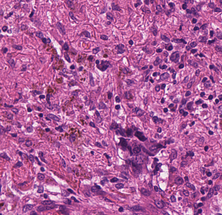
Tumor epithelial tissue: yes
Tumor-associated stroma tissue: yes
Normal tissue: no